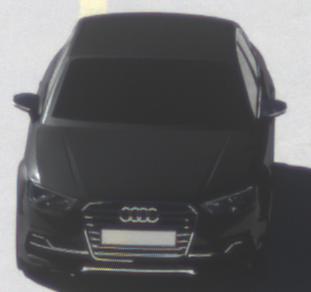
Make: Audi
Model: S3
Detailed model: 8V
Model produced from: 2013
Model produced until: 2020
Doors: 4
Color: black
Road condition: dry road
Daytime: morning or afternoon
Contrast: high contrast